Question: I want to select the 1st row text on the attached photo:

'''
a = driver.find_elements_by_css_selector('a[role=option]').text
'''
When I print above code,
It returns
1st row + 2nd row together ; jinro duggeobi pigyueo (+600weon)
But I want a 1st row text only. ; jinro duggeobi pigyueo
How can I select the 1st row text from the multiple texts in one tag?
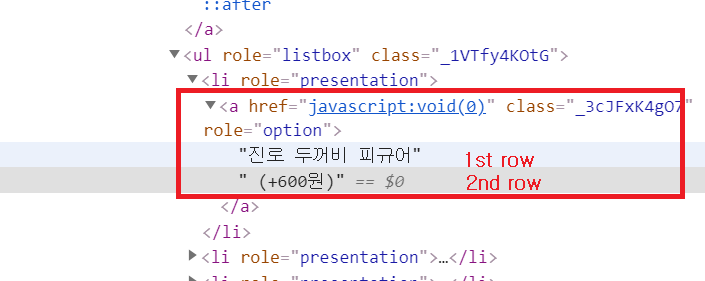
Answer: Try this:
'''
ele = driver.find_element_by_css_selector('a[role=option]')
ele_value = driver.execute_script("return arguments[0].childNodes[1].textContent;", ele)
print(ele_value)
'''